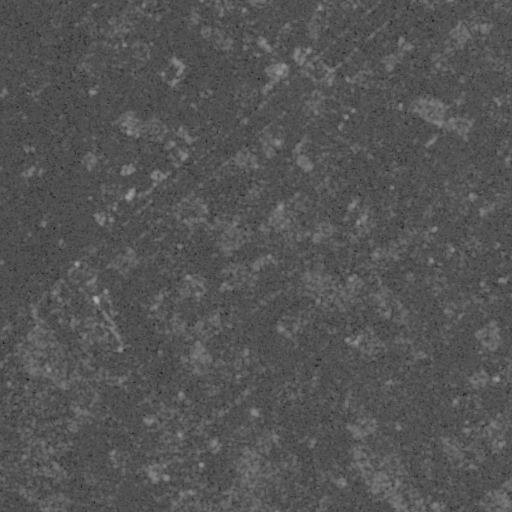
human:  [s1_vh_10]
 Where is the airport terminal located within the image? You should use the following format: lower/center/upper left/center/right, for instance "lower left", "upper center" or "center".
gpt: The airport terminal is located in the lower center of the image.
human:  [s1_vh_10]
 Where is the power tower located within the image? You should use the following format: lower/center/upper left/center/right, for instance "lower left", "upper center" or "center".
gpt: The power tower is located in the lower right of the image.
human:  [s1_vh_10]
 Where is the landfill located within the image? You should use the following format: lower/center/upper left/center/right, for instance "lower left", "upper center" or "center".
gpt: There is no landfill in the image.

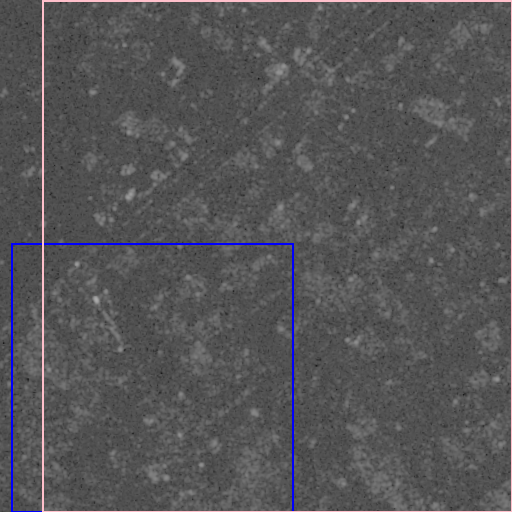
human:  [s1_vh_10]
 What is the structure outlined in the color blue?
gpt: The structure outlined in blue is an airport.
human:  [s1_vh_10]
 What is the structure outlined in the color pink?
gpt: The structure outlined in pink is a crop field.
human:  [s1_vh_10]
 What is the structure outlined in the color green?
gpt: There is no green outline.